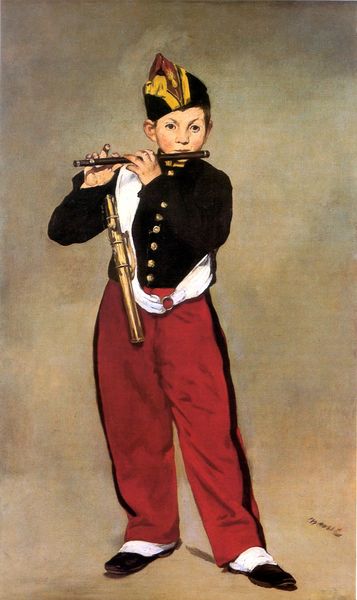
Titel: Le fifre, Der Pfeifer
Künstler: Édouard Manet
Standort: Paris
Institution: Musée d'Orsay
Schlagwörter: gemälde, mann, schatten, weiß, gelb, impressionismus, ocker, finger, frankreich, hintergrund, hut, ohr, paris, schwarz, blick, rot, tuch, flächig, haube, hochformat, malerei, hemd, hose, jacke, kappe, mütze, wand, augen, gesicht, kragen, mensch, stehen, bildnis, holland, hände, instrument, portrait, porträt, signatur, öl, gold, kind, musik, musiker, ohren, rund, schärpe, spieler, schuhe, fläche, bordüre, spielen, pfeife, musikinstrument, musizieren, manet, metall, edouard manet, junge, knöpfe, weste, ring, umriss, knabe, uniform, soldat, waffe, scherpe, spielend, heft, ganzfigur, flöte, querflöte, etui, picasso, regiment, hot, salonmalerei, pfeiffe, käppi, spielbein, standbein, gamaschen, flötenspieler, musikant, pistole, delacroix, behältnis, flandern, page, gol, pablo picasso, überzieher, musee d`orsay, flötenspiele, pfeifenjunge, pfeiffenjunge, piccolo, querflöten, stimmt, 19. jahrhundert, pfeiffer, pfeifer, clarinette, ofeiefr, kusik, querflötenspieler